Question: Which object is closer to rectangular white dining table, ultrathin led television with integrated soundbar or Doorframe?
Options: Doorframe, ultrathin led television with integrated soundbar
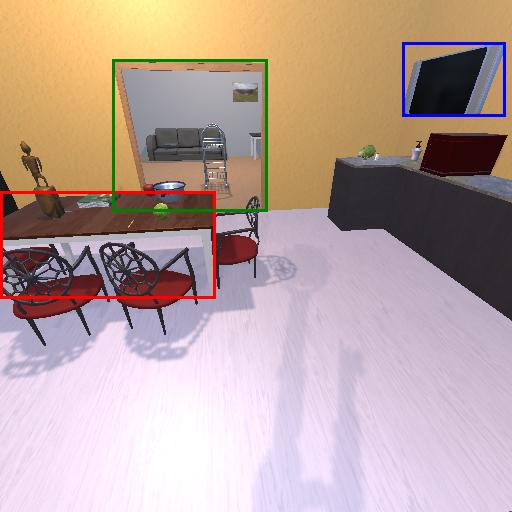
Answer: Doorframe